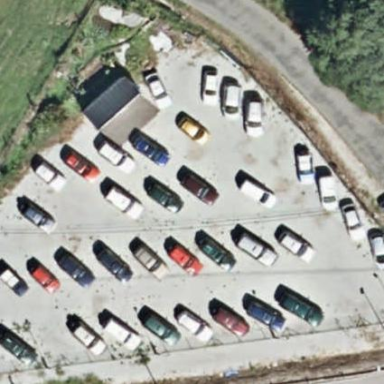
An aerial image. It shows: Shop that sells cars.